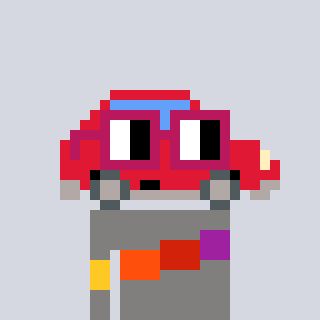
a pixel art character with square dark red glasses, a car-shaped head and a bluegrey-colored body on a cool background